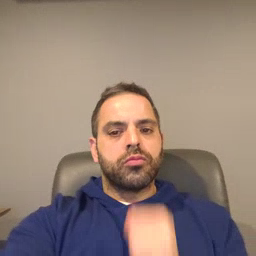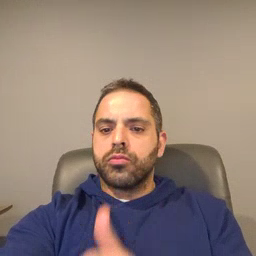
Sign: not